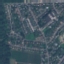
Land use / land cover class: Residential